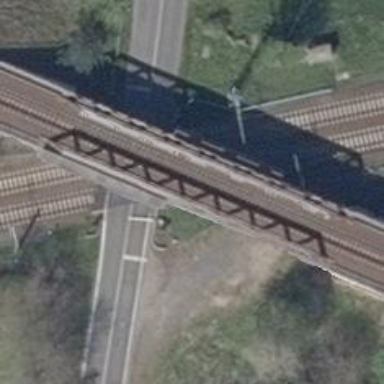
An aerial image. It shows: Railway level crossing.